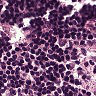
Metastatic tissue present: no